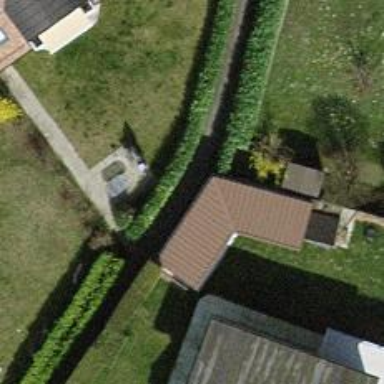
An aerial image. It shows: Hedge barrier.